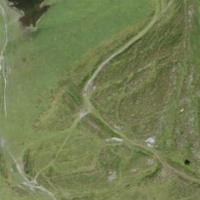
EUNIS habitat code: 23
Species observed at this site:
Parnassia palustris